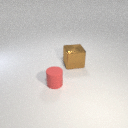
large brown metal cube behind small red rubber cylinder